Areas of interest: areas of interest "Transportation stations"
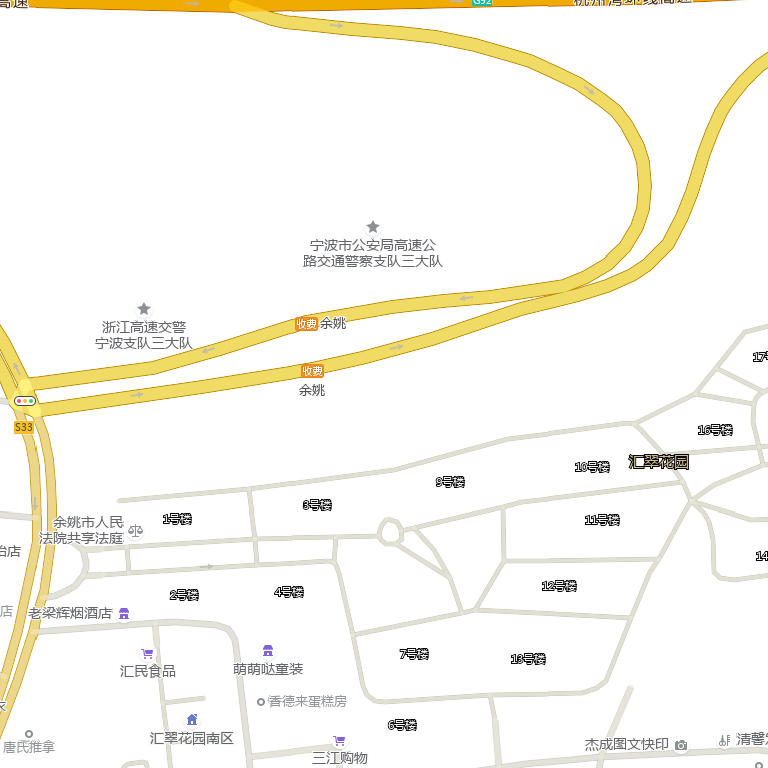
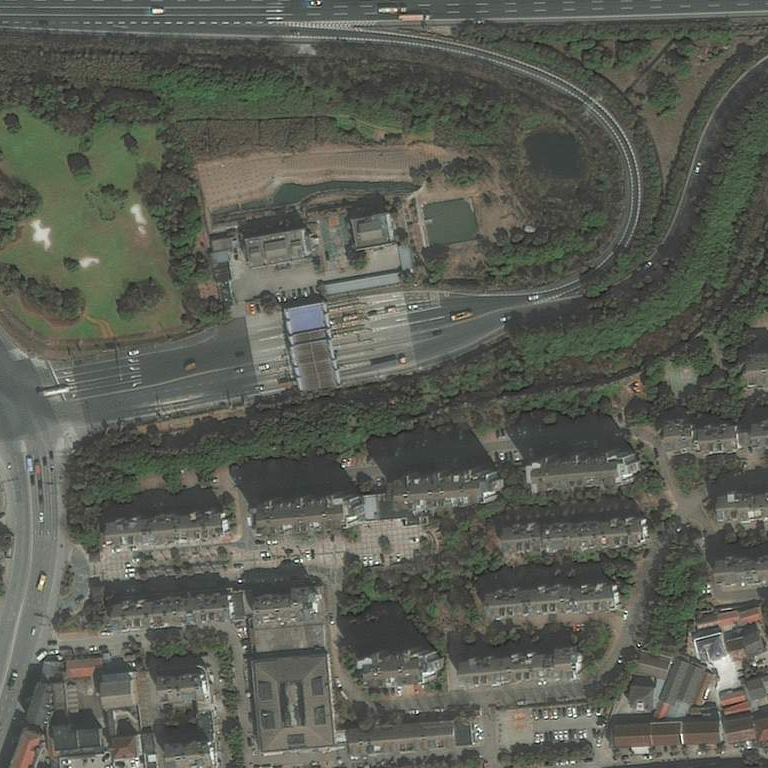